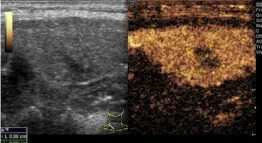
Ultrasound and flow chart of Patient #2 after ablation. (A) Preoperative ultrasound of thyroid nodule.
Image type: radiology (ultrasound)